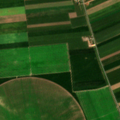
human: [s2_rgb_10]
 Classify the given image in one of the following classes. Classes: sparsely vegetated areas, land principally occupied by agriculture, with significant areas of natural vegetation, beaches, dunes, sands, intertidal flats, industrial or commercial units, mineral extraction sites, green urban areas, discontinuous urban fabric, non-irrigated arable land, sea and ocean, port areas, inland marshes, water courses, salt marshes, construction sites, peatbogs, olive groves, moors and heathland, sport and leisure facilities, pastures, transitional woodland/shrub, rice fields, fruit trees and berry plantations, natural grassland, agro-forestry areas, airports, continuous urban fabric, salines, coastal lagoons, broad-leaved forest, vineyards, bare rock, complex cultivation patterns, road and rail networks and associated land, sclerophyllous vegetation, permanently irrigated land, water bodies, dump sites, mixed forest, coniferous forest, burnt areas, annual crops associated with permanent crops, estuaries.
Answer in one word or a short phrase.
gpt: non-irrigated arable land